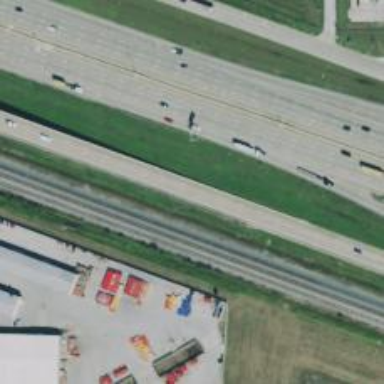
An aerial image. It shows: Secondary road with frontage road alongside.